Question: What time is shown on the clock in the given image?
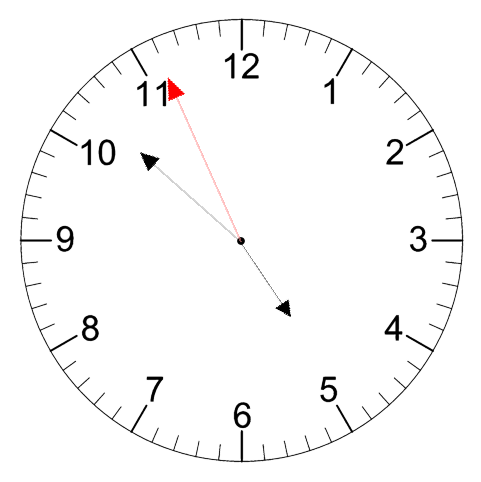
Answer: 04:51:56